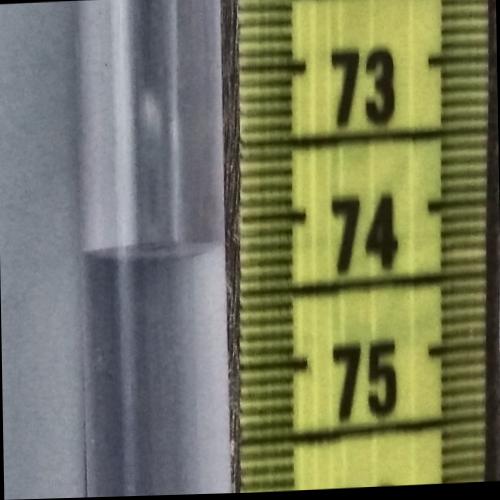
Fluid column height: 74.2 cm